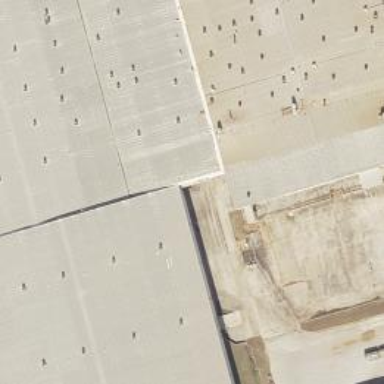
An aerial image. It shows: Warehouse building.